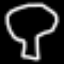
Label: mushroom